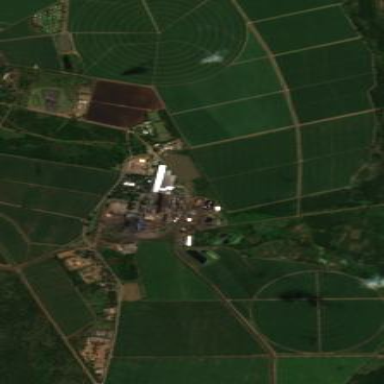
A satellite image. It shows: Industrial area featuring sugar mill.